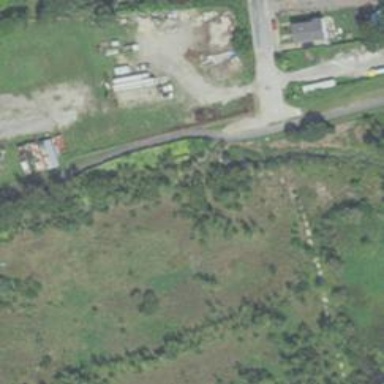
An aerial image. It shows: Abandoned railway.